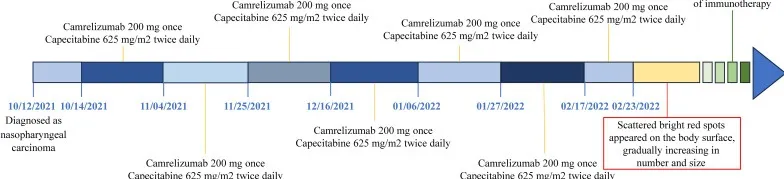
The timeline of patient progress throughout treatment.
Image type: chart (chart)